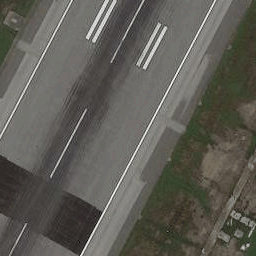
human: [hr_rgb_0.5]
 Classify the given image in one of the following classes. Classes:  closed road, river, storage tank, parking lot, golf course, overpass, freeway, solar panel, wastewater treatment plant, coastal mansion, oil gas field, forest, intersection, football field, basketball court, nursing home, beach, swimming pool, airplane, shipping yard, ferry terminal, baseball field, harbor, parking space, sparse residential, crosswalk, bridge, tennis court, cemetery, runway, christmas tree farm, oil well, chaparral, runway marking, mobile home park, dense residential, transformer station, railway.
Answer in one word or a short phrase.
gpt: runway